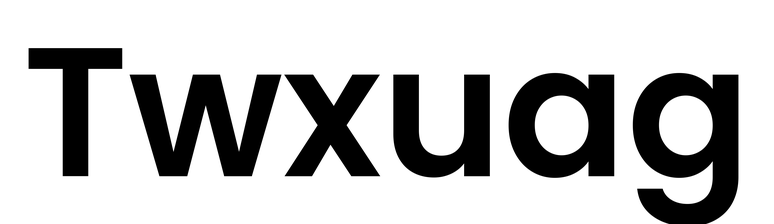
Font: Poppins-SemiBold